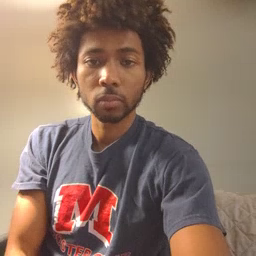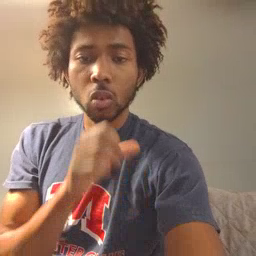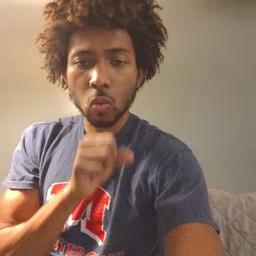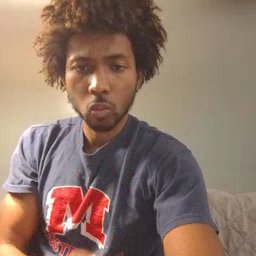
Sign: old